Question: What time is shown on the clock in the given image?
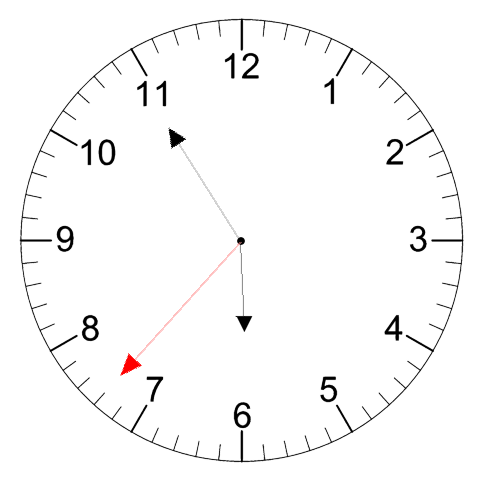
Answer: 05:54:37